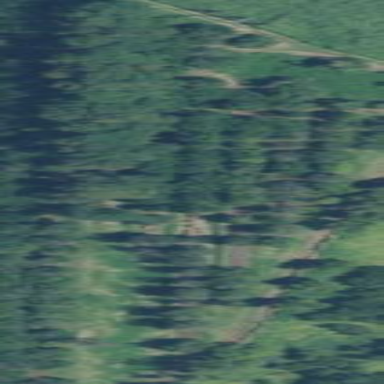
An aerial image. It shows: Orchard filled with macadamia trees.